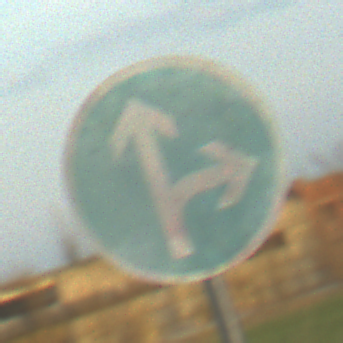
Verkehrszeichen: VorgeschriebeneFahrtrichtungGeradeausOderRechts
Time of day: SunriseSunset
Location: Outdoor (Nature)
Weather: PartlyCloudy
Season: NotSpecified
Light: Natural